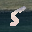
Label: 5